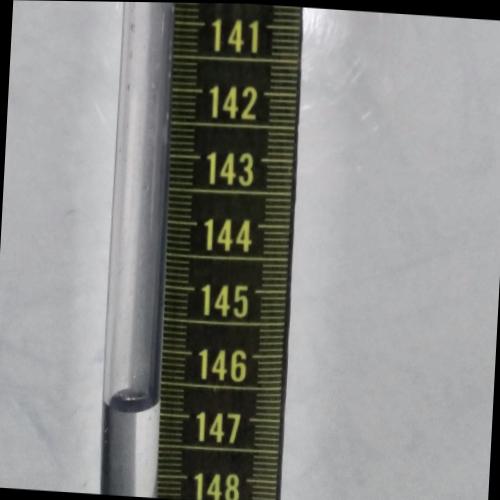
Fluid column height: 146.8 cm